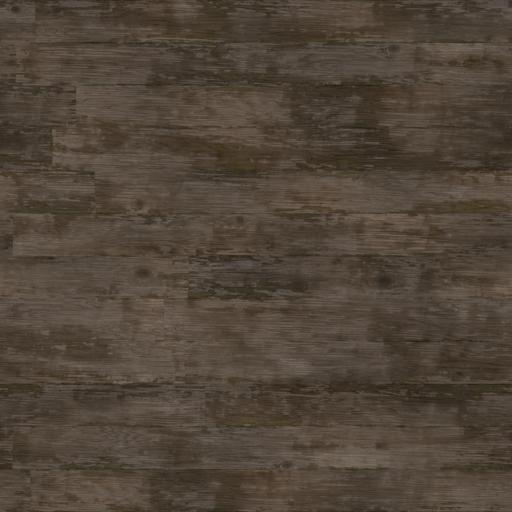
Tags: planks